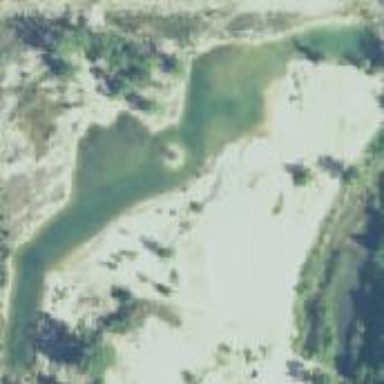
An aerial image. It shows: Peaceful pond surrounded by nature.